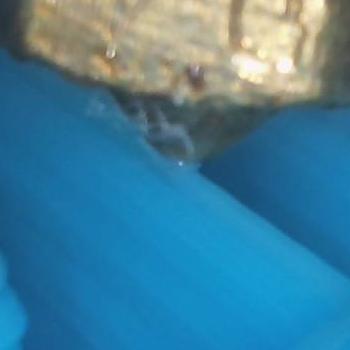
Flow rate: 188%